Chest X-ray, AP view. Patient: 52 years old, sex M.
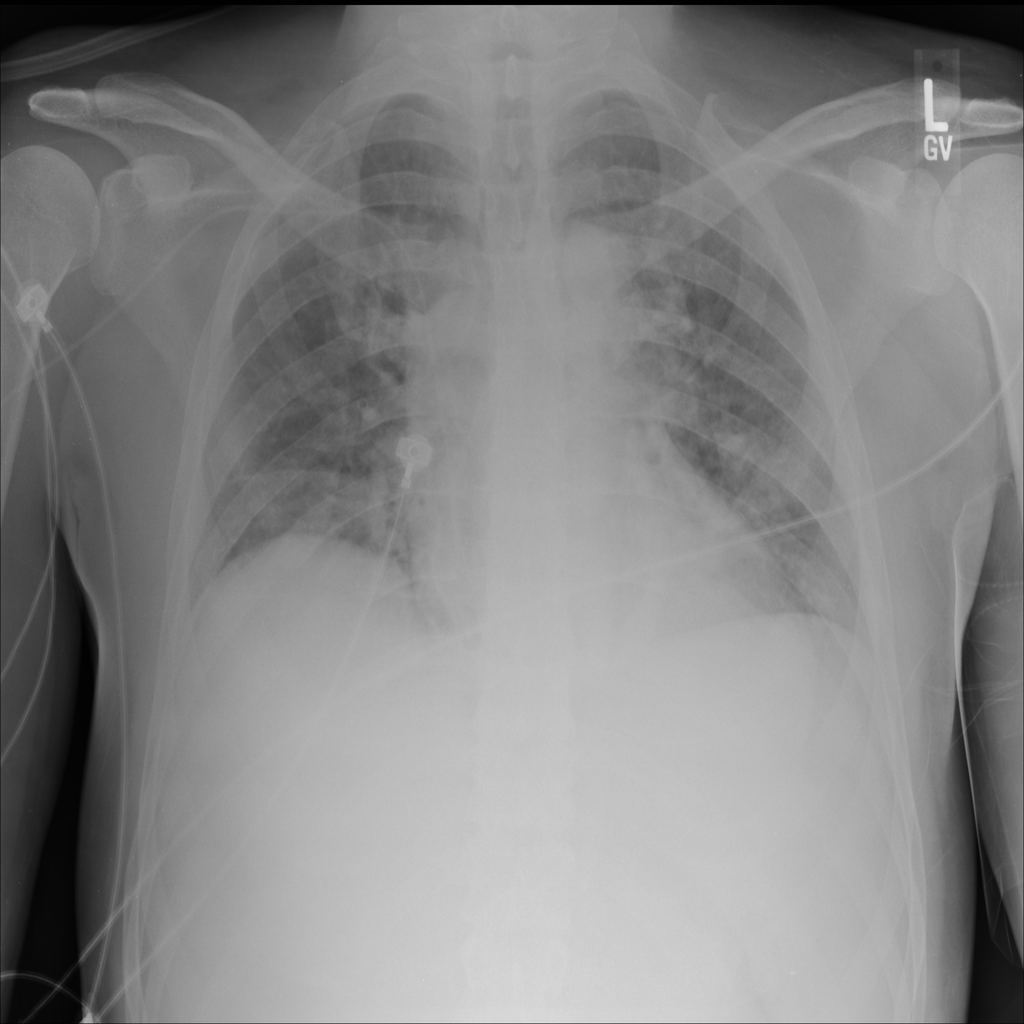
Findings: Atelectasis, Infiltration